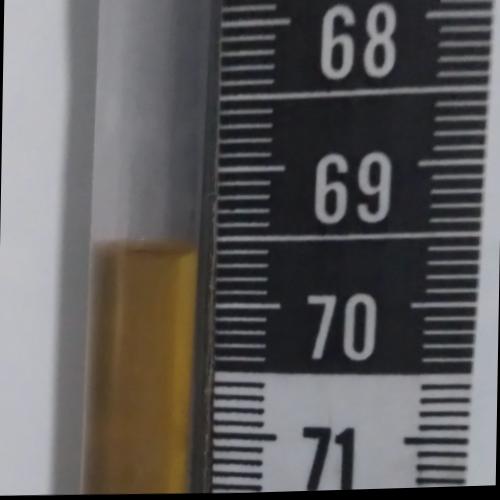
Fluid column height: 69.6 cm